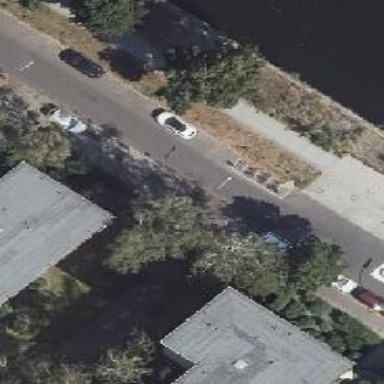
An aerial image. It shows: There is parking obstacle present in the area.